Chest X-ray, PA view. Patient: 22 years old, sex M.
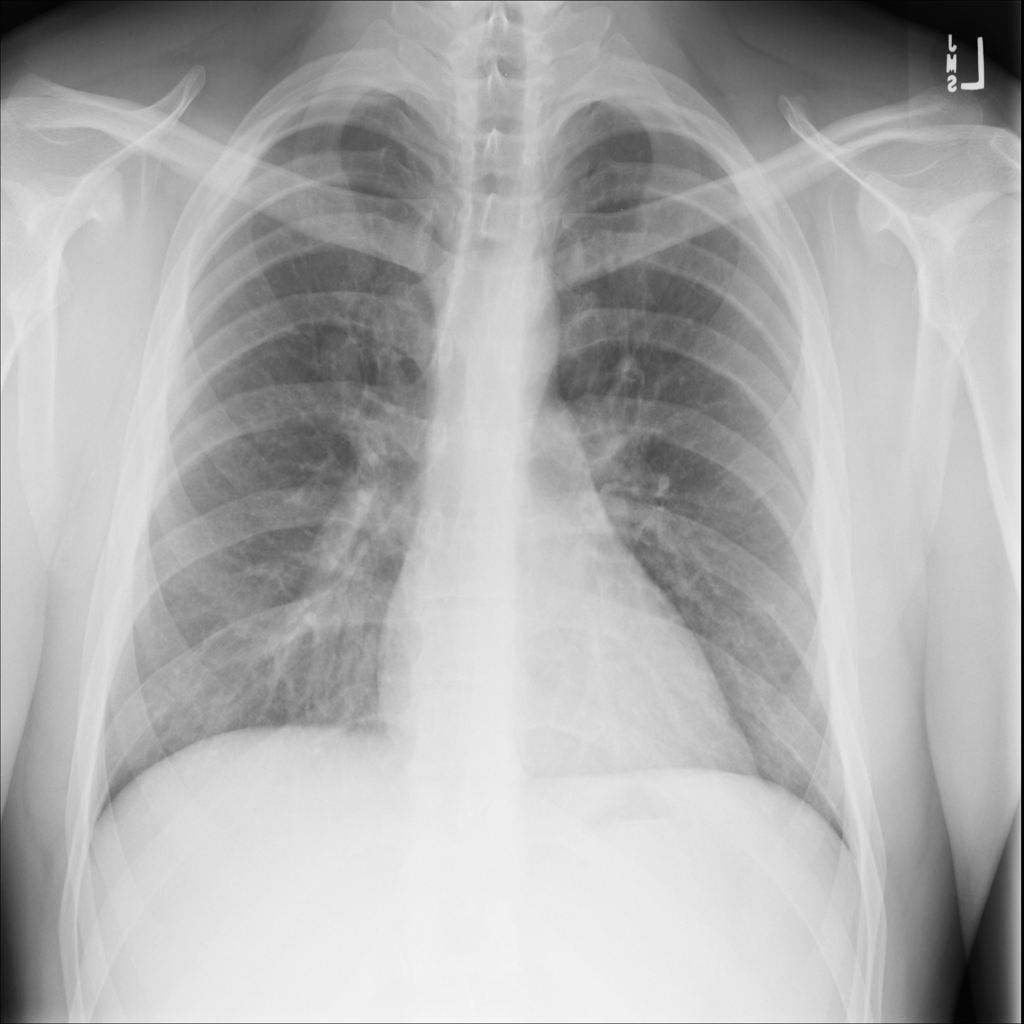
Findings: No Finding